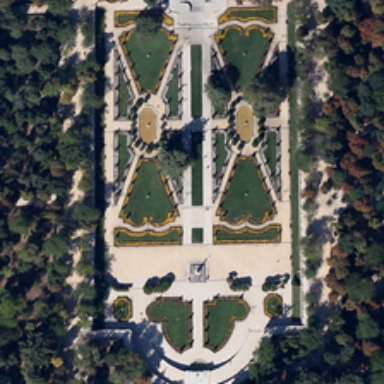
A symmetrical square which is in the groves contains some lawns with yellow edge and long oval parterre .